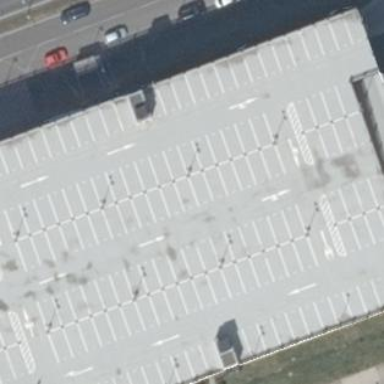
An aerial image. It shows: Multi-storey parking building with flat roof.